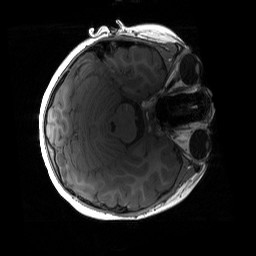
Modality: T1w
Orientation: axial
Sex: female
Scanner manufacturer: siemens
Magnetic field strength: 3 T
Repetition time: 1.9 s
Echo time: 0.00243 s